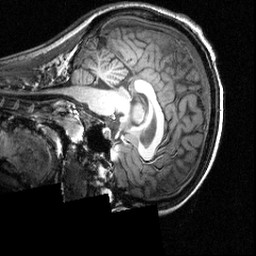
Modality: T1w
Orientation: sagittal
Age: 16
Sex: female
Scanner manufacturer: siemens
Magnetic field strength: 3.951 T
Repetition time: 1.5 s
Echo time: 0.00335 s